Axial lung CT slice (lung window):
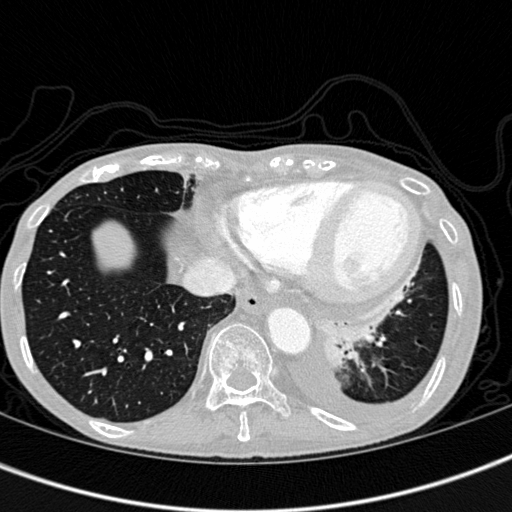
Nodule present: no